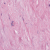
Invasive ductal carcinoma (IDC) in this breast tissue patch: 1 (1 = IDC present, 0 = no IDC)